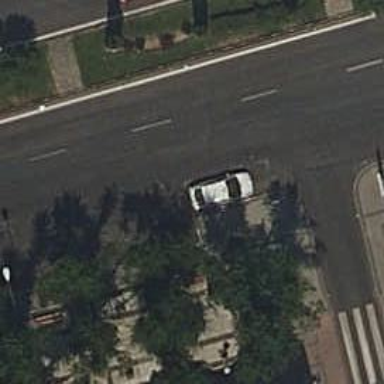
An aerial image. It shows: Taxi stand.